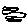
Label: zigzag